Field crop: maize
Growth stage: 2
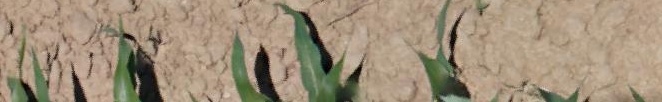
Species: maize